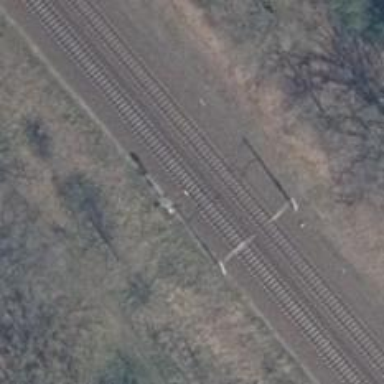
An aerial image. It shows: Railway signal.